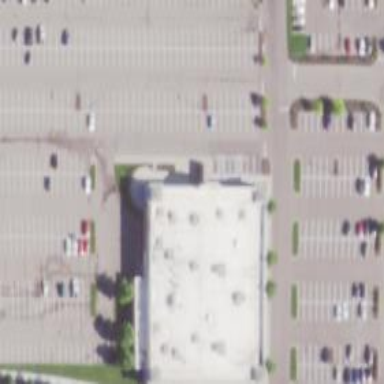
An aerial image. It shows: Commercial building.